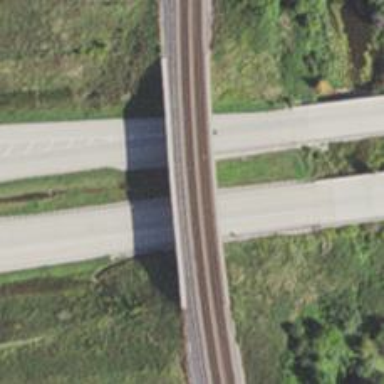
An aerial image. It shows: Bridge over railway line.